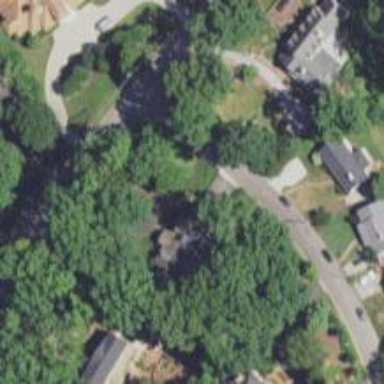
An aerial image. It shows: Driveway leading to service road.